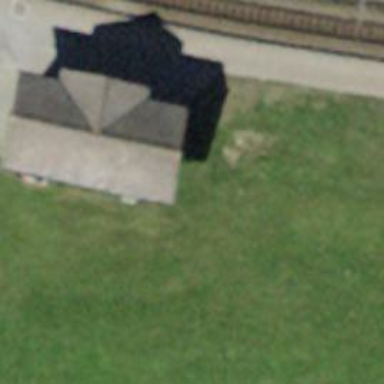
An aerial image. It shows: Train station building with gabled roof.